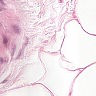
Metastatic tissue present: no